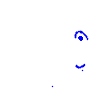
Particle: electron